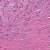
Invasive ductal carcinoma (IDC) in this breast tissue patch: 0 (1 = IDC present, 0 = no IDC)